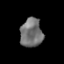
Tissue: prostate
Cell type: T cells
Senescence score: 0.6949
Nuclear area (px): 630
Mean DAPI intensity: 114.084